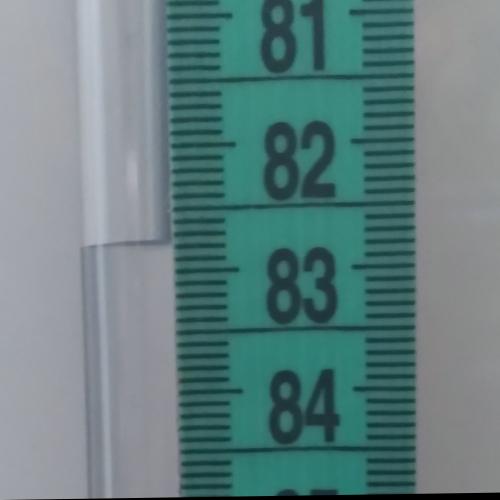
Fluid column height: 82.8 cm